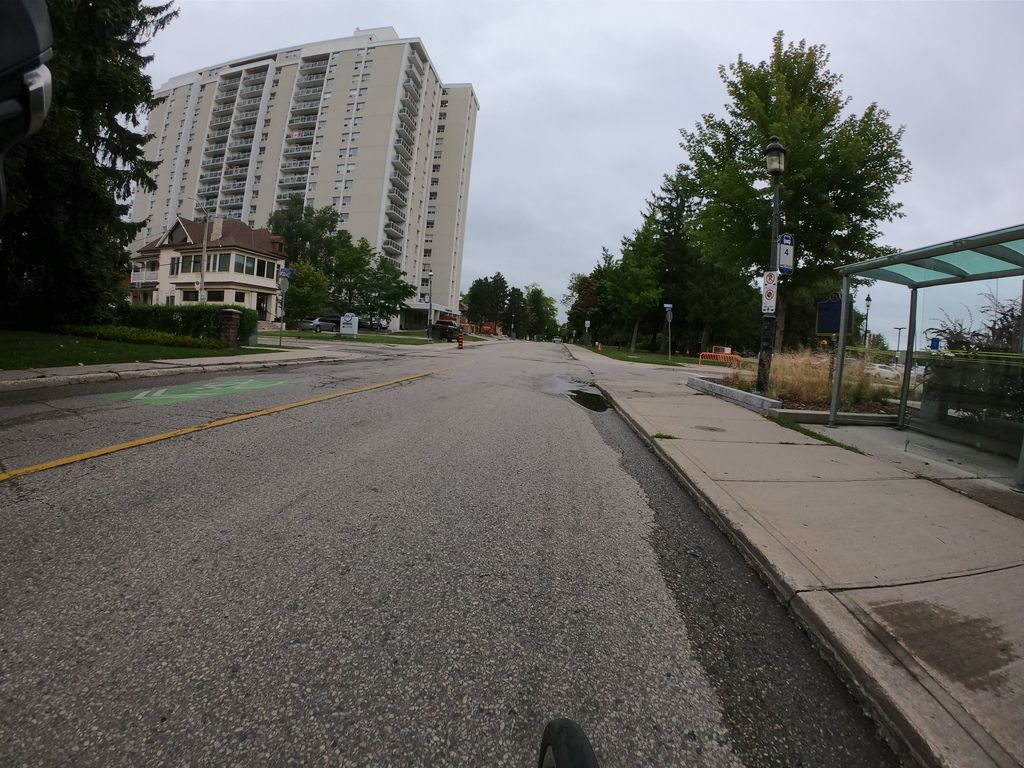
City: kitchener-waterloo